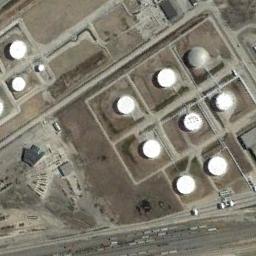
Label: storage_tank